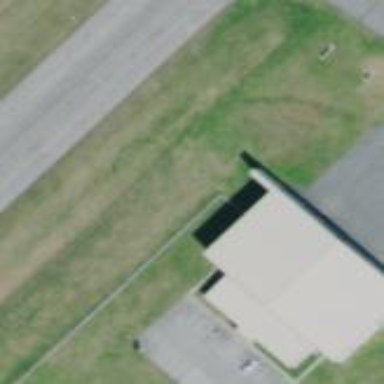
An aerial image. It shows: Hangar building located at airport.